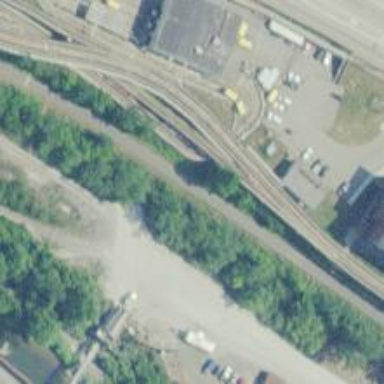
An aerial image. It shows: Yard service bridge over bus guideway.